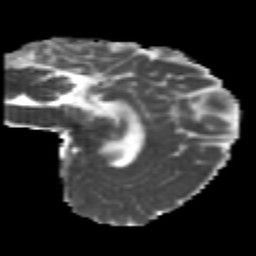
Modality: MD
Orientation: sagittal
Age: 20
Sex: female
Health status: healthy
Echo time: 0.074 s